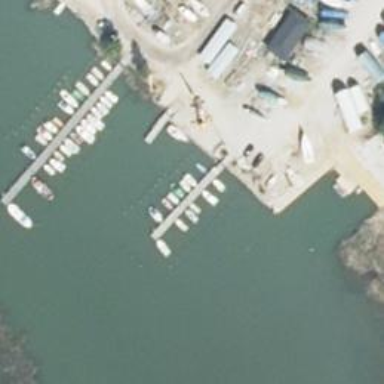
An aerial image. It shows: Man-made pier.